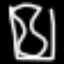
Label: hourglass